Question: I have a table named Outweigh which has around 50 fields. I need to create a Linq query which is like this SQL query.
'''
SELECT DISTINCT Product,
Medication,
SUM(NettWeight) as NettWt,
COUNT(DISTINCT CustCode) as Customer,
COUNT(DISTINCT DktNo)as DktNo
FROM outweigh
GROUP BY Product, Medication
ORDER BY Product, Medication
'''
The result is below:

I have written some code as below which is not very efficient.
'''
lstOutWeigh = dbContext.Outweighs
.Where(o => o.DateOut >= StartDate && o.DateOut <= EndDate)
.ToList();
var k = from t in lstOutWeigh select new {t.Product,t.Medication,t.NettWeight};
var l = from t in k
group t by new { t.Product, t.Medication } into g
select new someclass
{
prod =g.Key.Product,
med = g.Key.Medication,
tonnes = (double) g.Sum(x => x.NettWeight),
count = g.Count()
};
'''
Any suggestions?
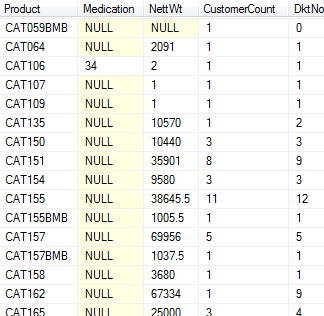
Answer: '''
var t = (from p in Context.outweigh
group p by new {p.Product,p.Medication} into g
select new {Product= t.Product,Medication=t.Medication, NettWt = g.Sum(x => x.NettWeight),Customer=g.Count())
.Distinct().orderby(new {p.Product, p.Medication});
'''